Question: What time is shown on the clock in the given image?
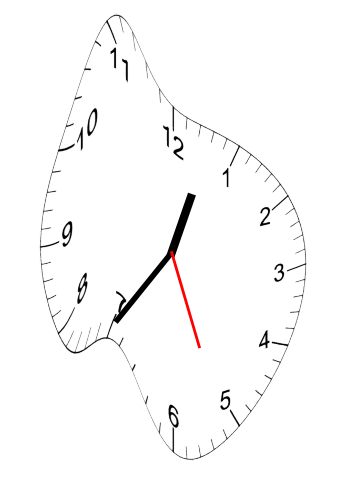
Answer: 12:35:26